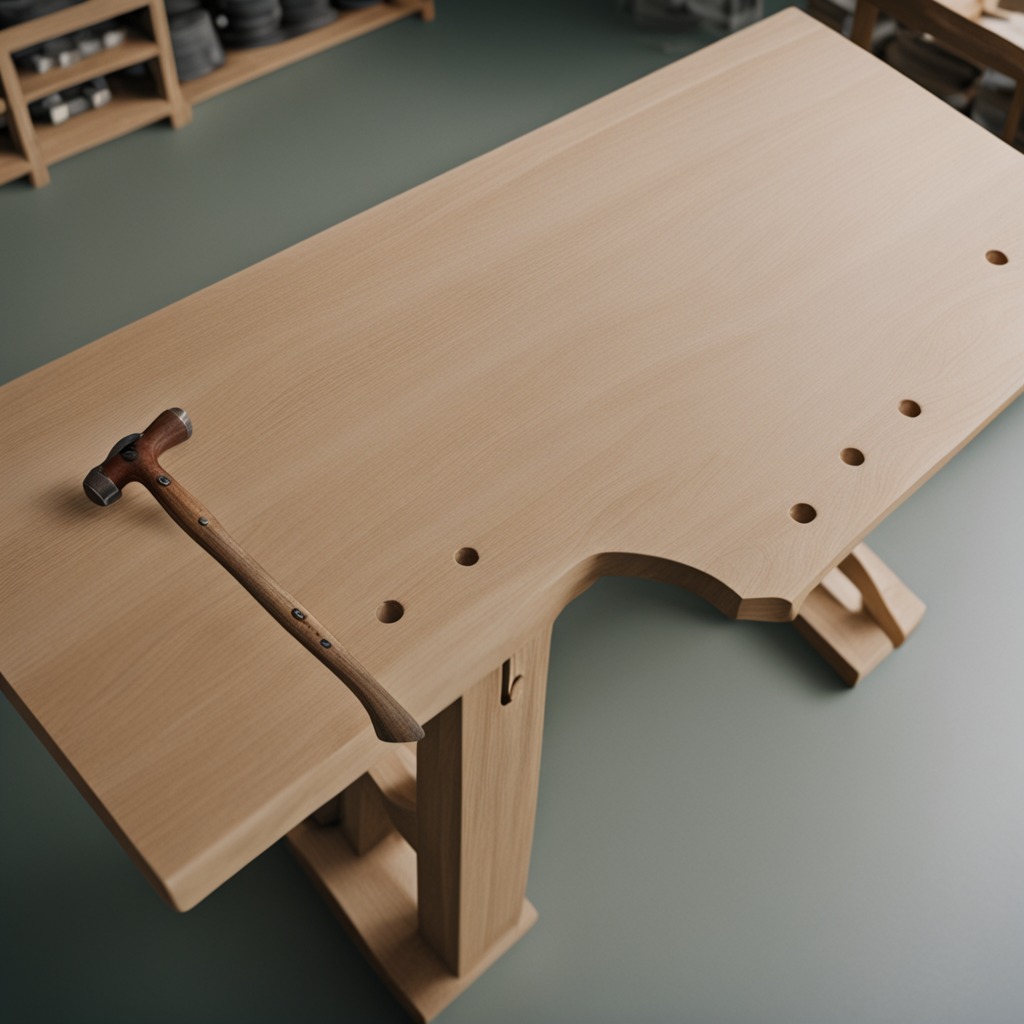
A hammer is lying on the workbench inside a coastal fishing gear workshop.